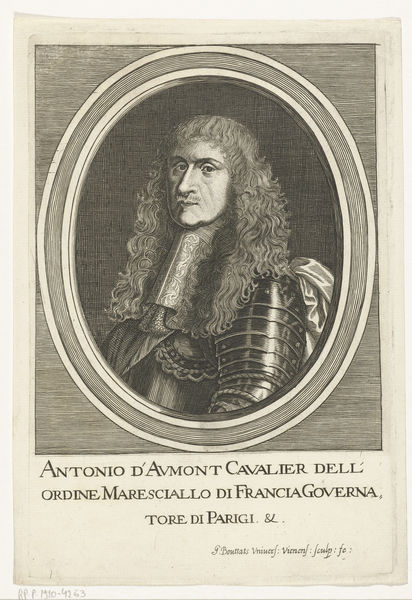
Titel: Portret van Antonio D'Aumont
Künstler: Gaspar Bouttats
Standort: Amsterdam
Institution: Rijksmuseum
Schlagwörter: military, soldier, white, black, collar, face, hair, lace, nose, portrait, man, head, armor, armour, baroque, eyes, male, dell, drawing, black and white, oval, chin, mouth, french, cravat, curls, satin, person, human, renaissance, italian, shiny, english, circle, eye, lips, long, long hair, shoulders, cheek, forehead, page, round, text, moustache, serious, wig, cavalier, center, wavy, hair], brows, curly, haed, judge, decorated, jowls, antonio, avmont, d'aumont, d'avmont, txet, intellect, governing, barowue